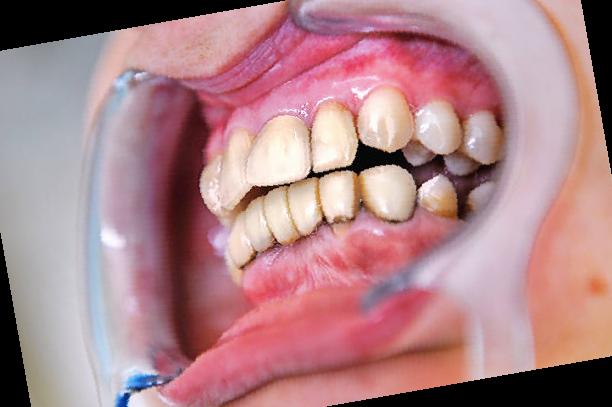
Condition: Calculus